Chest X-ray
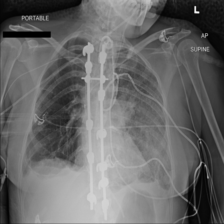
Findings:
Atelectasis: negative
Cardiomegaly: negative
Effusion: positive
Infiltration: negative
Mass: negative
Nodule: negative
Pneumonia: negative
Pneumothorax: negative
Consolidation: negative
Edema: negative
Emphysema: negative
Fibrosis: negative
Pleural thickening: negative
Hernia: negative